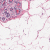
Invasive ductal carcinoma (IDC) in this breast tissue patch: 0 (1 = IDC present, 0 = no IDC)